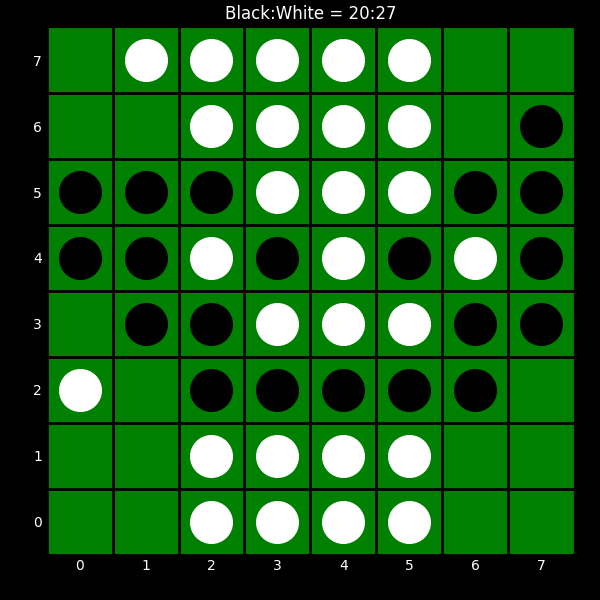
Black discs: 20
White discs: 27